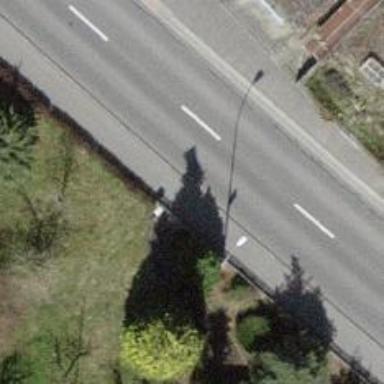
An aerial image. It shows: Bus stop with platform for public transport.